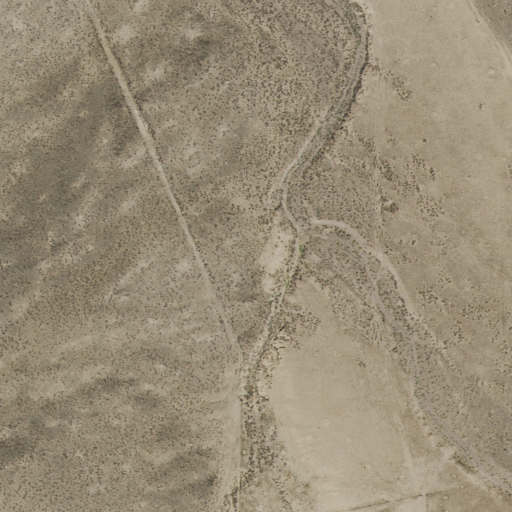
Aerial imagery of valley in Utah named Grover Wash containing shrub and grassland